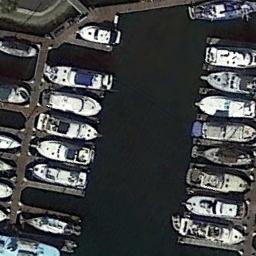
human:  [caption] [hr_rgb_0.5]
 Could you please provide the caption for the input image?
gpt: There are more ships in the middle of the harbor .

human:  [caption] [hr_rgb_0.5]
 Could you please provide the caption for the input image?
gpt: The harbor has lots of neatly docked boats and the color of the waters is dark green .

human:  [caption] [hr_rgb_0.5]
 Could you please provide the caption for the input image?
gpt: There are many ships in the harbor .

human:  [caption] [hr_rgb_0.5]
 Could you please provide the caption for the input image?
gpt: There are many yachts moored neatly on the sea side of the harbor, And there are still many spaces left .

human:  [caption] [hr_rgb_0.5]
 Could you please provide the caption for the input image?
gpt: There are some yachts at the harbor .